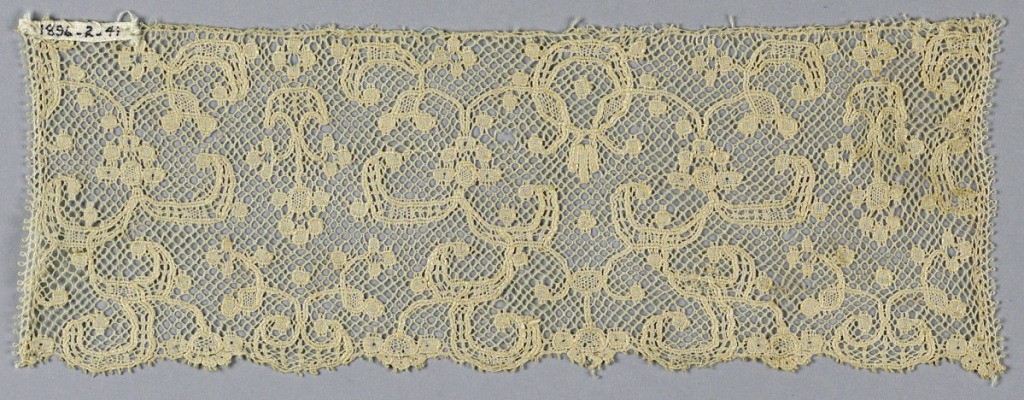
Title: Fragment
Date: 18th century
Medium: linen Technique: bobbin lace, Lille-style with heavy outlining thread
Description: Lille-style fragment with a conventionalized pattern of large curving leaves and small flowers. Narrow edging sewed to either end of the fragment.